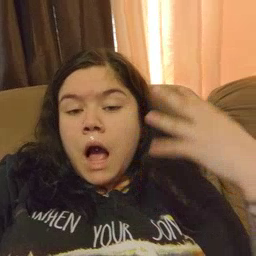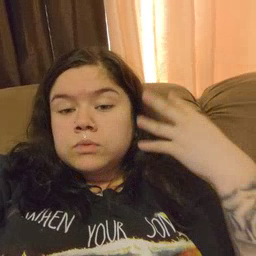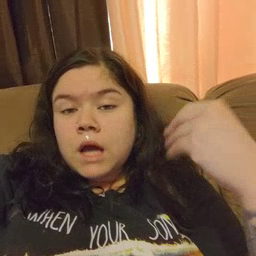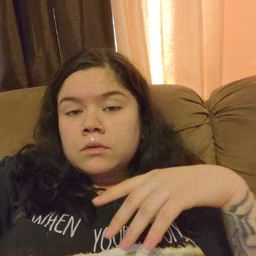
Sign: outside